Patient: sex F, age 64
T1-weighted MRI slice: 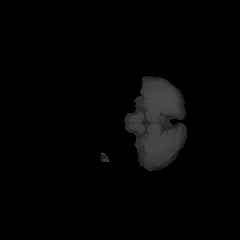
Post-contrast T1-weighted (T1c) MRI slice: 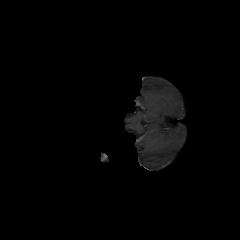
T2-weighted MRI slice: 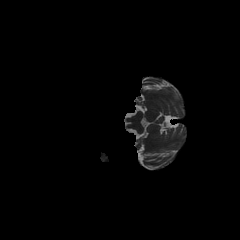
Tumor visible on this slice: no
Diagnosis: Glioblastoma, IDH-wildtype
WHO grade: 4